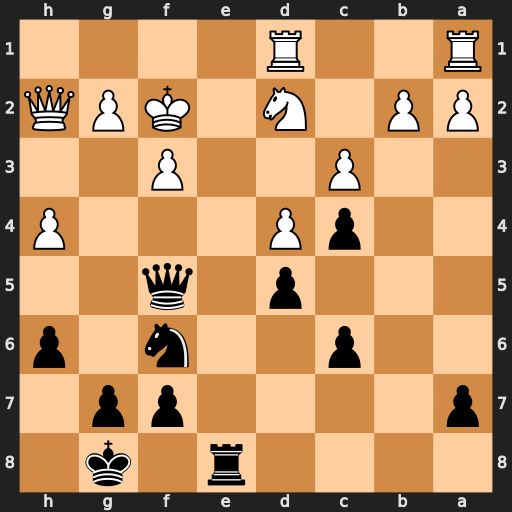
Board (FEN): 4r1k1/p4pp1/2p2n1p/3p1q2/2pP3P/2P2P2/PP1N1KPQ/R2R4
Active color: b
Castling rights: -
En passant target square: -
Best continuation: Ng4+ Kg3 Nxh2